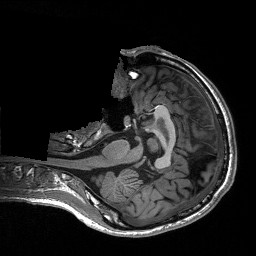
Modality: T1w
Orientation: axial
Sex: male
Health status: healthy
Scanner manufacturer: siemens
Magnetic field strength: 3 T
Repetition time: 3.2 s